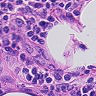
Metastatic tissue present: no